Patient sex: M
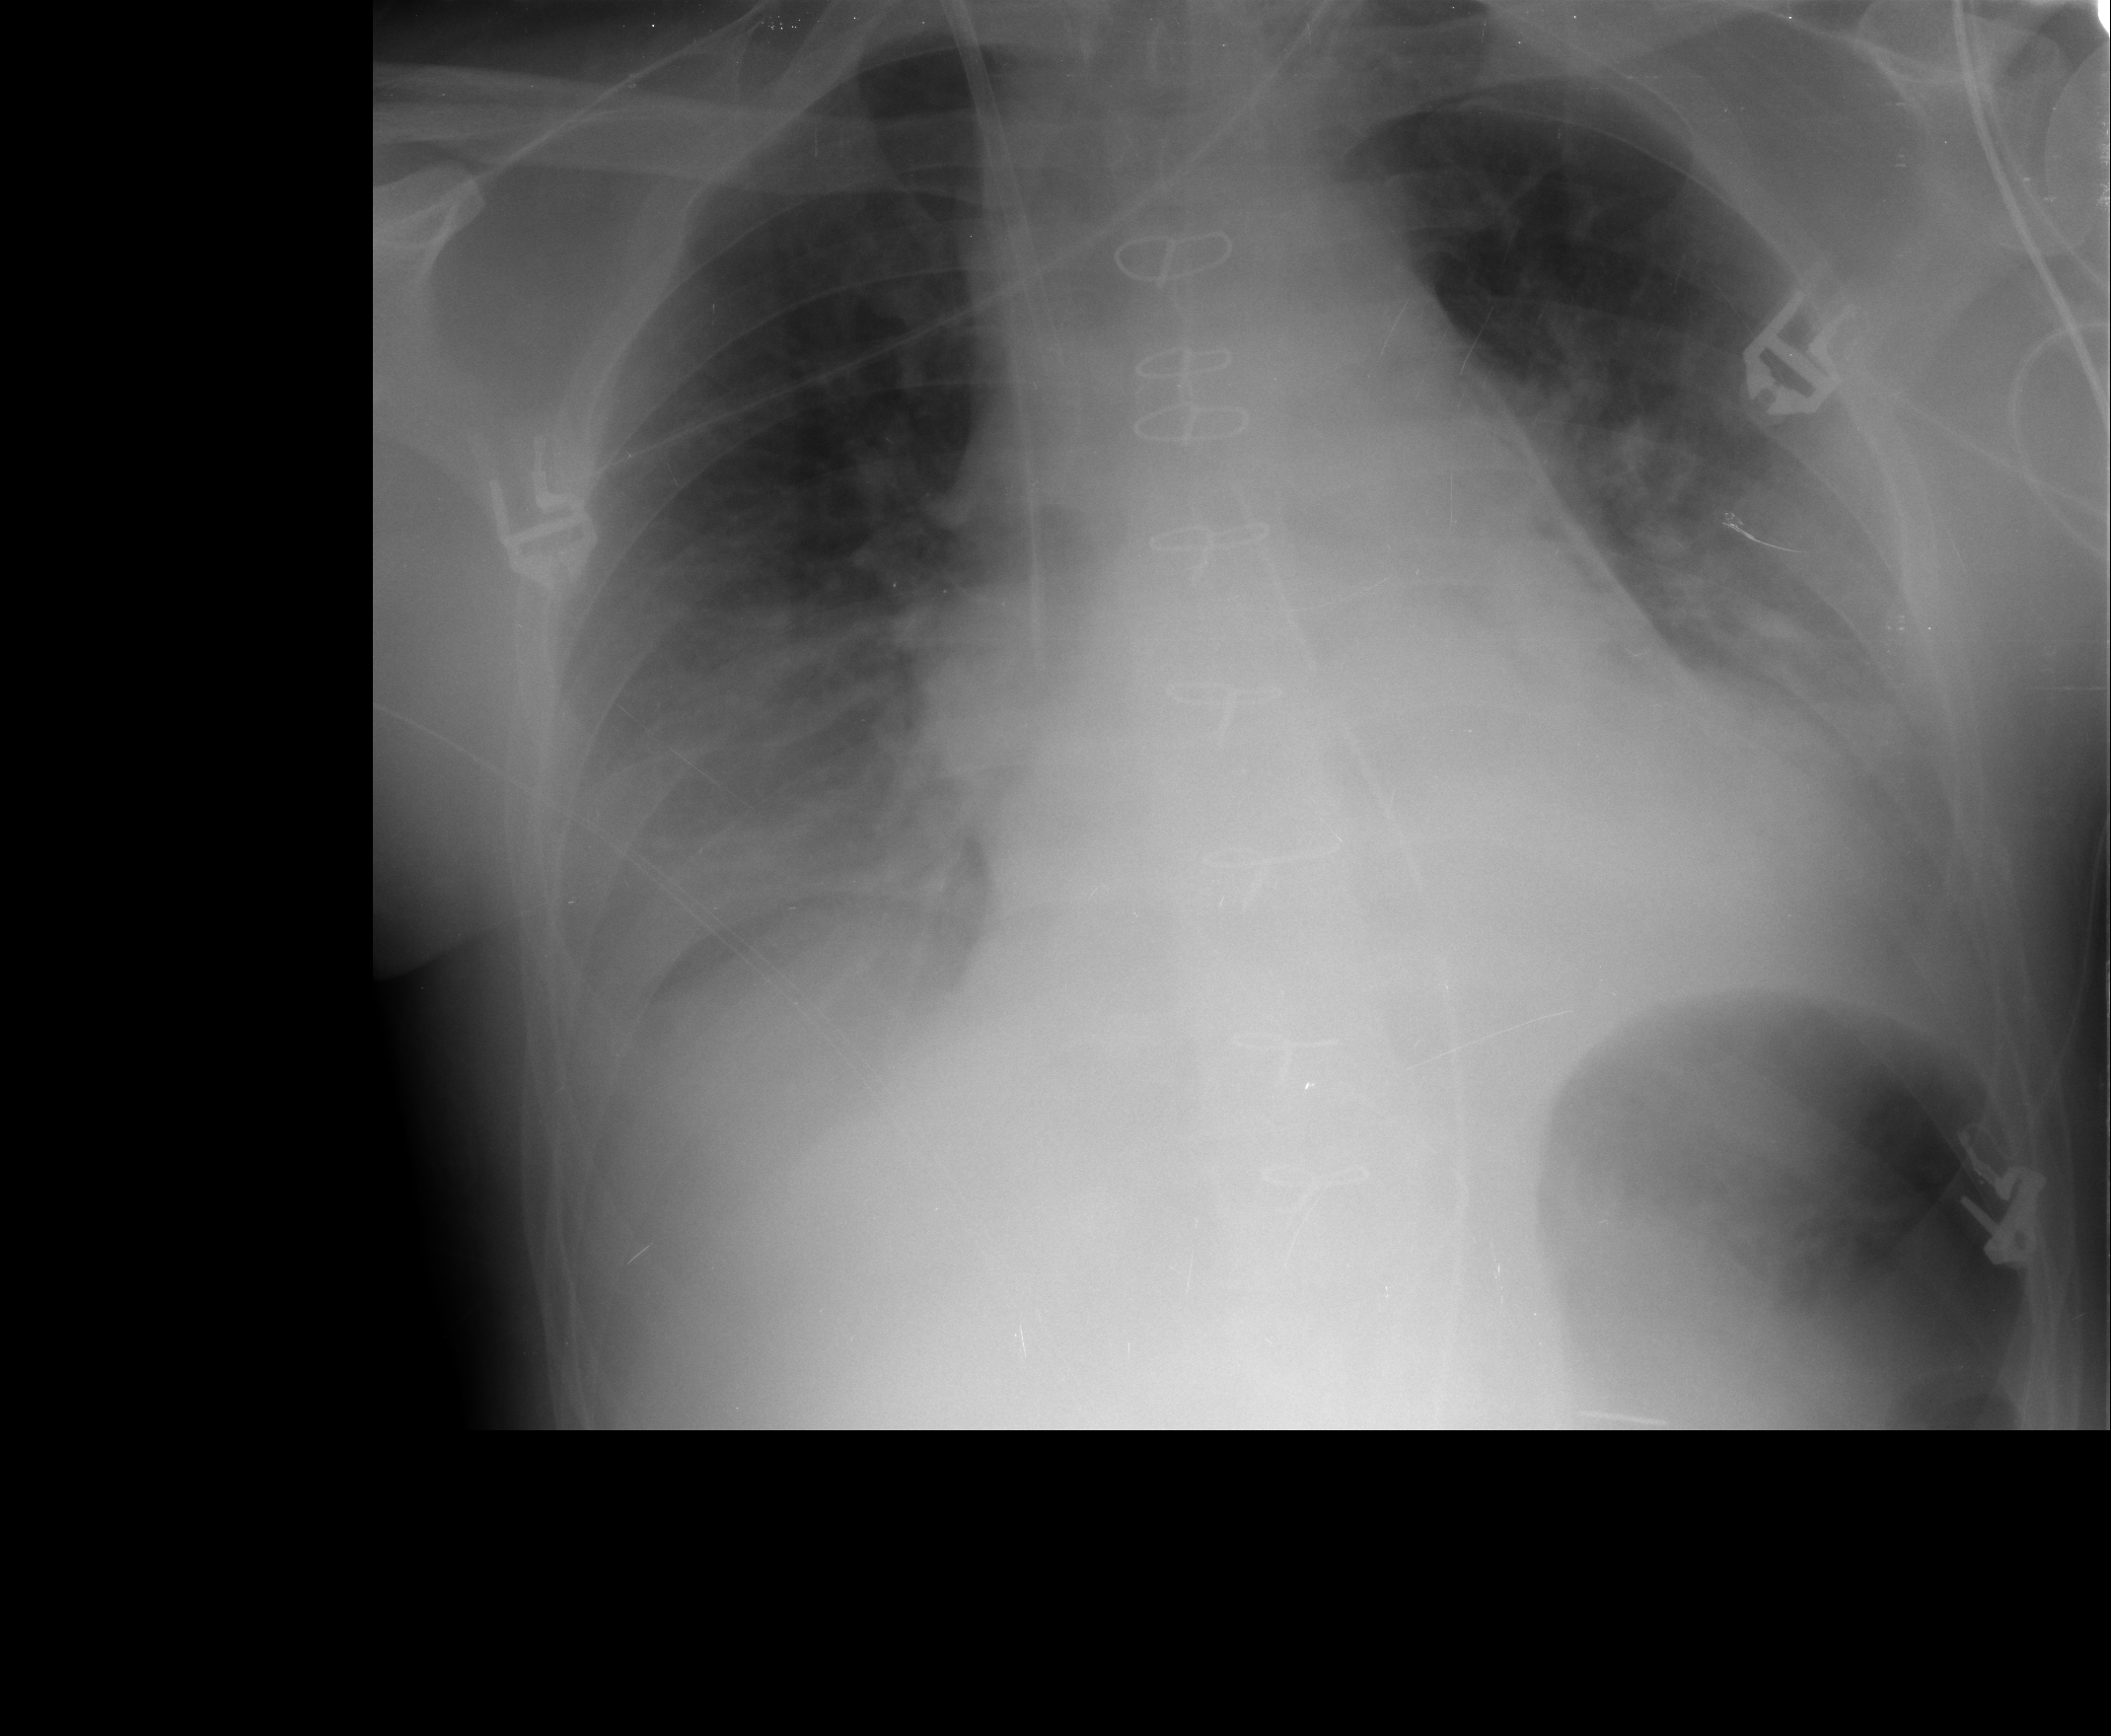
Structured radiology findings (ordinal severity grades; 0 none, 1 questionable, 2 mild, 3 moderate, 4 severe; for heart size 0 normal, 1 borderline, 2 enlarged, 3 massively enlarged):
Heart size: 2
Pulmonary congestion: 2
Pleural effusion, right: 2
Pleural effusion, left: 2
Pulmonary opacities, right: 0
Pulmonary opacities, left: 2
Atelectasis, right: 2
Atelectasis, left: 2